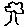
Label: tree